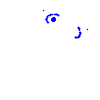
Particle: pion